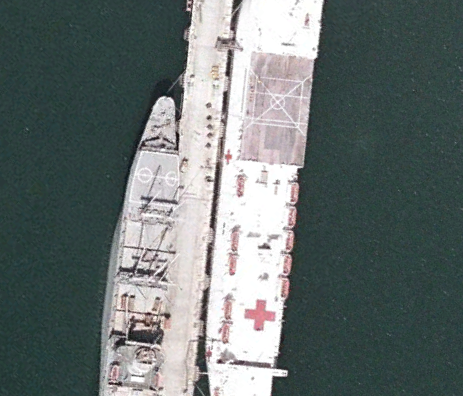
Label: Medical_ship